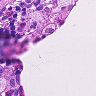
Metastatic tissue present: no